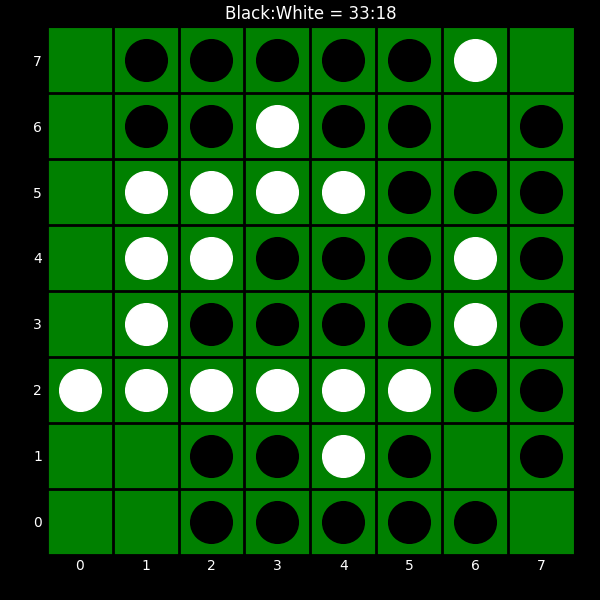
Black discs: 33
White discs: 18